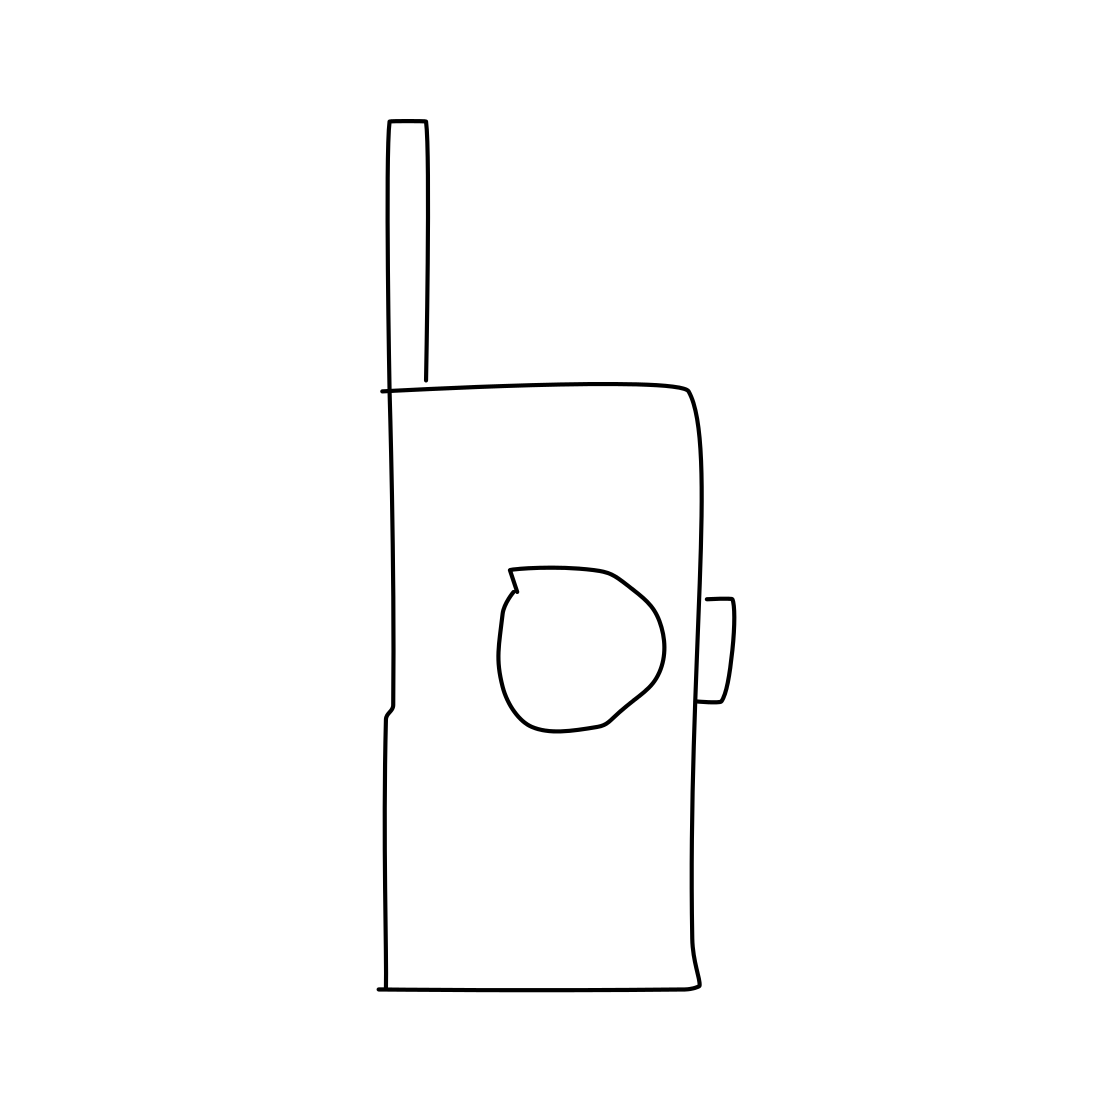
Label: walkie talkie